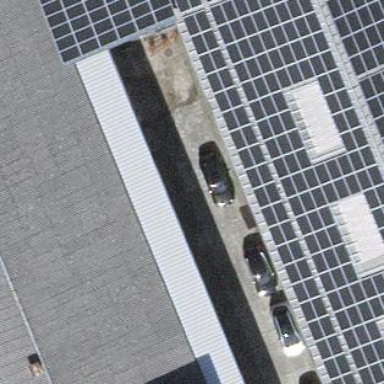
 consisting of solar photovoltaic panels."